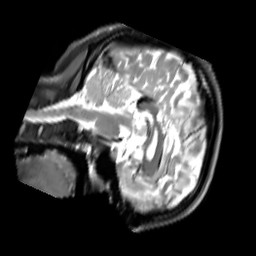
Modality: PDw
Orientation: sagittal
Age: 20
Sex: male
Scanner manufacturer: siemens
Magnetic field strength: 3 T
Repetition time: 11.88 s
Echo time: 0.014 s